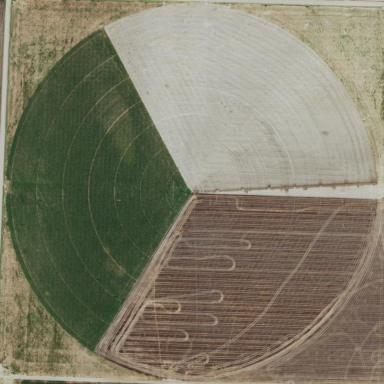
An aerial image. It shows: Farmland with center pivot irrigation system.